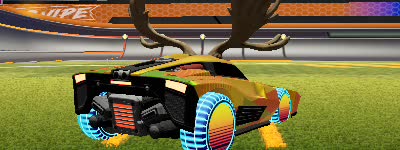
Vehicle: breakout